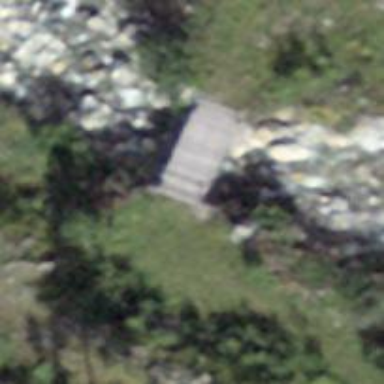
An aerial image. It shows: Path leading to bridge.